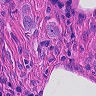
Metastatic tissue present: yes